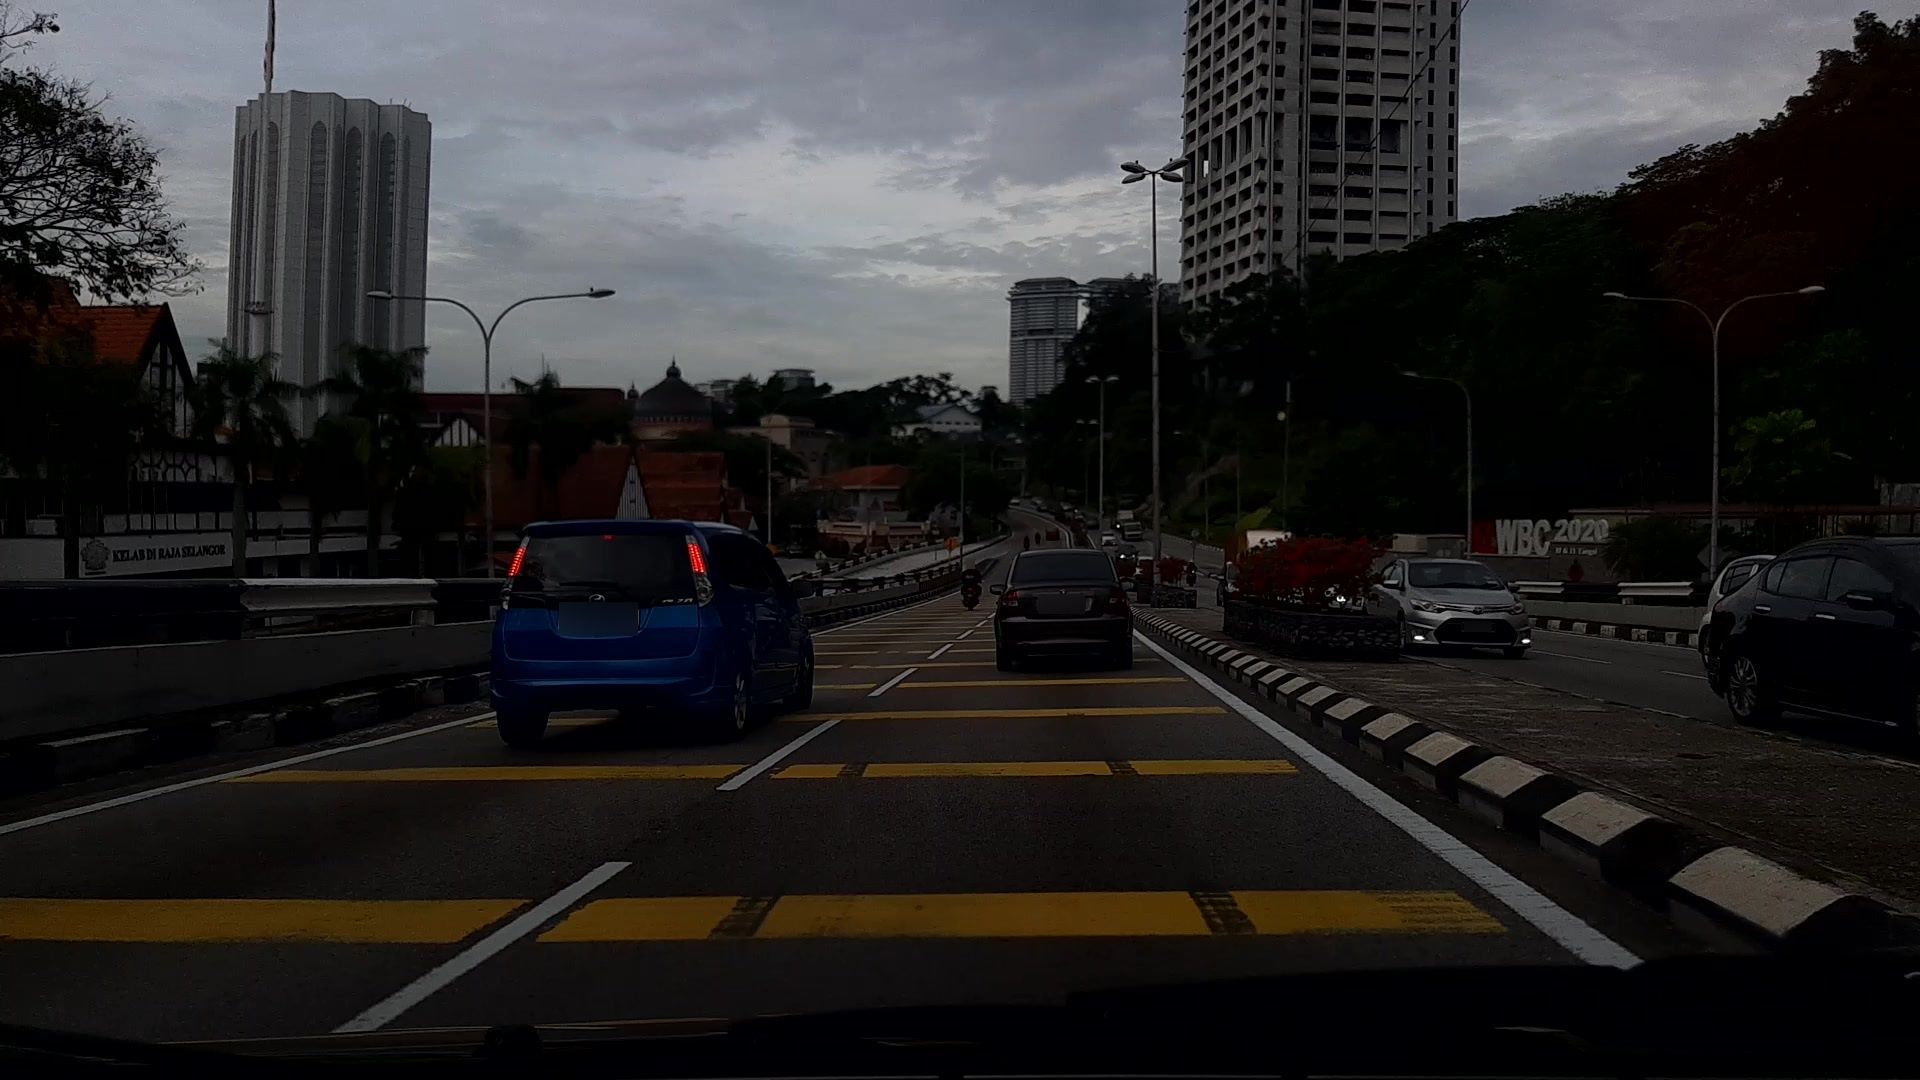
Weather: cloudy
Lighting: day
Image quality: good
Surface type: driving surface
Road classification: trunk
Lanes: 2
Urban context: urban centre
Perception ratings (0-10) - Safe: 4.06, Lively: 4.71, Beautiful: 6.58, Boring: 2.34, Depressing: 1.4, Wealthy: 5.12